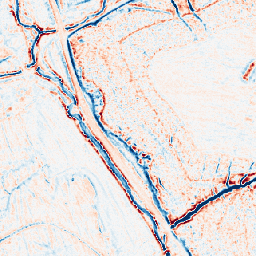
Category: edge_preserving
Decomposition family: bilateral
Decomposition parameters: d: 9
sigma_color: 100
sigma_space: 100
Upsampling method: area
Upsampling parameters: scale: 4
Upsampling scale: 4